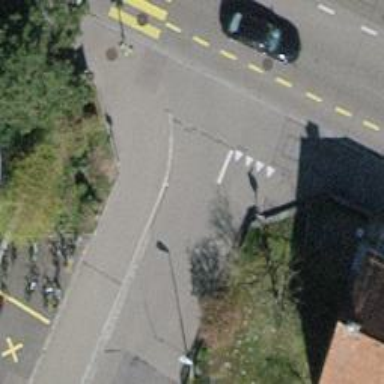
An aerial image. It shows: Road with "give way" sign.